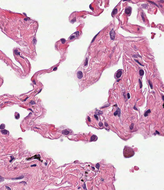
Tumor epithelial tissue: no
Tumor-associated stroma tissue: no
Normal tissue: yes